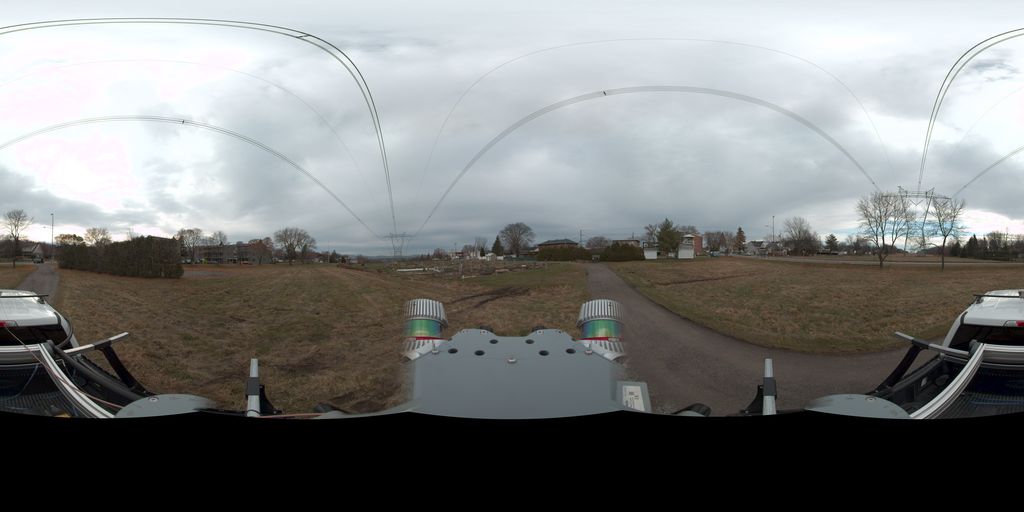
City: quebec_city